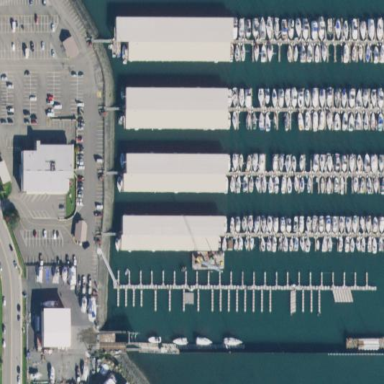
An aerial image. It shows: Marina area for leisure land.